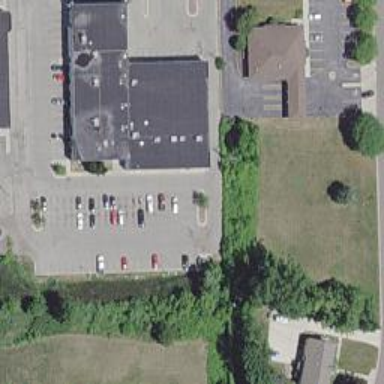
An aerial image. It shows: Retail building located on shooting ground leisure land.